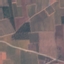
Land use / land cover class: PermanentCrop